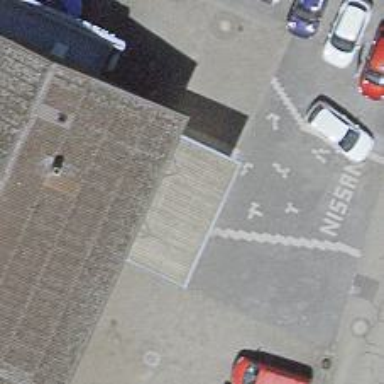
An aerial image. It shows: Car wash facility.